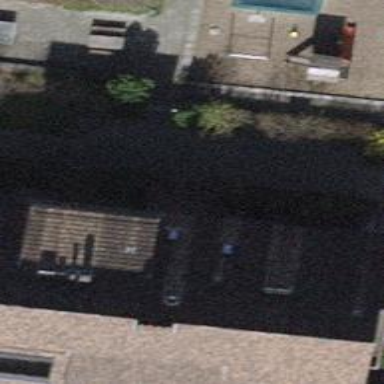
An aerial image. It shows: Gabled roof made of roof tiles on apartment building.